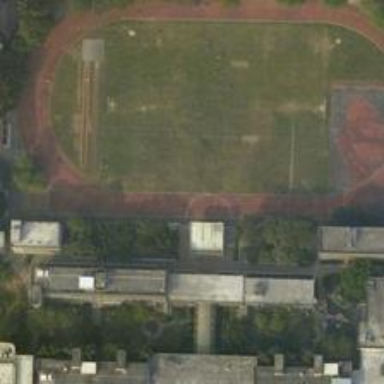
The football field with lush turf is located in front of the main building .